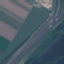
Label: Highway